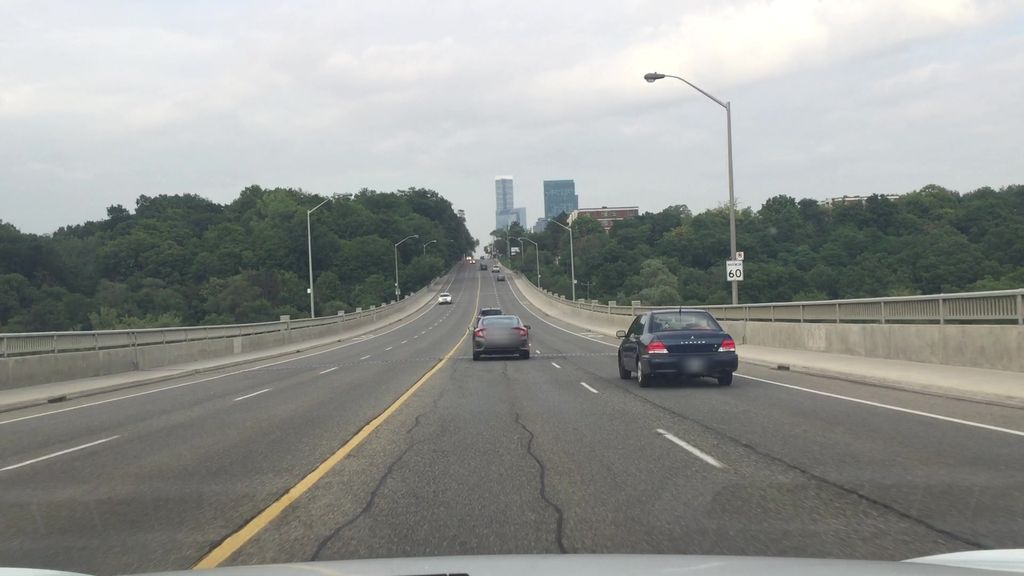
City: toronto